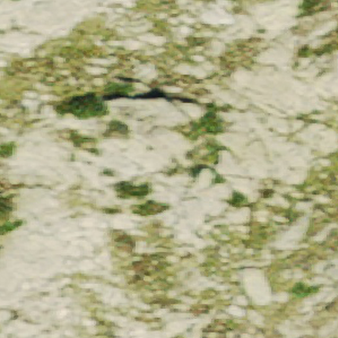
Label: other